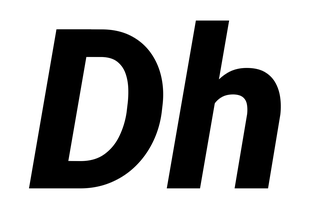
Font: Roboto-Italic_ExtraBold_Italic